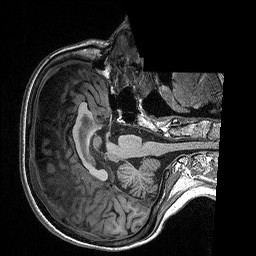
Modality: T1w
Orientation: axial
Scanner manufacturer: siemens
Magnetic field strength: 3 T